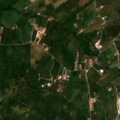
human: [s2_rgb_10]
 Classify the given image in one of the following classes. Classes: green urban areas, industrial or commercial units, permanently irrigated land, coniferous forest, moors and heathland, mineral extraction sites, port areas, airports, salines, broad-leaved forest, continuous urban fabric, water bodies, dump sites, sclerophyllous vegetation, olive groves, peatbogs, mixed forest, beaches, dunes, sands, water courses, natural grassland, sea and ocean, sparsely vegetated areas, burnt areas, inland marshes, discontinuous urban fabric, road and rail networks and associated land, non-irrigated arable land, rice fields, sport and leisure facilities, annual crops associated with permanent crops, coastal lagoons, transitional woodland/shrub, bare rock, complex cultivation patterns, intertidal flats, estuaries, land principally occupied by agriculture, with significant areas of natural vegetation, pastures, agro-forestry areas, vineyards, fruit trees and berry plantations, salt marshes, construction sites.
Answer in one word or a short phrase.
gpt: continuous urban fabric